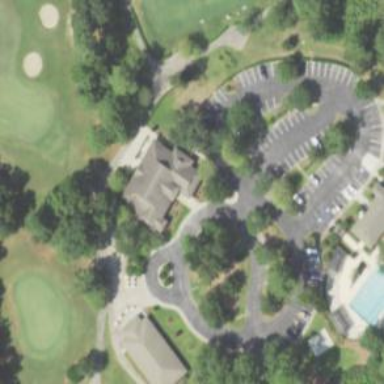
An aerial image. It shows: Golf course.